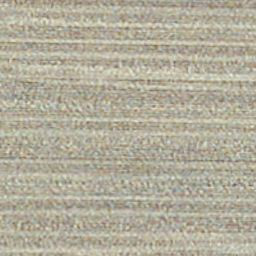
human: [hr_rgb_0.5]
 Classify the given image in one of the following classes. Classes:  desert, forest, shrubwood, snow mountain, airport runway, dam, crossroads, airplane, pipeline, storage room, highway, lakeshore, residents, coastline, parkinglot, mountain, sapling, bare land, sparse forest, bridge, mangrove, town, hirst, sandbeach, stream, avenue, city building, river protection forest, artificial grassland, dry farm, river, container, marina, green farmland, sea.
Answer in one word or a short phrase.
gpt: dry farm